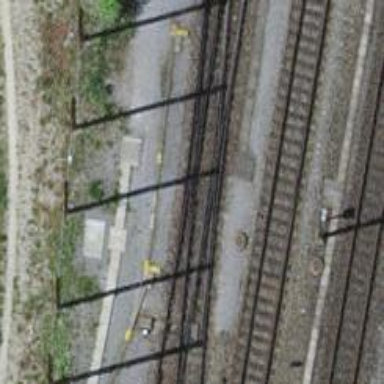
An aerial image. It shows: Single-track electrified railway service yard with contact line for trains.